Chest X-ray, PA view. Patient: 52 years old, sex M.
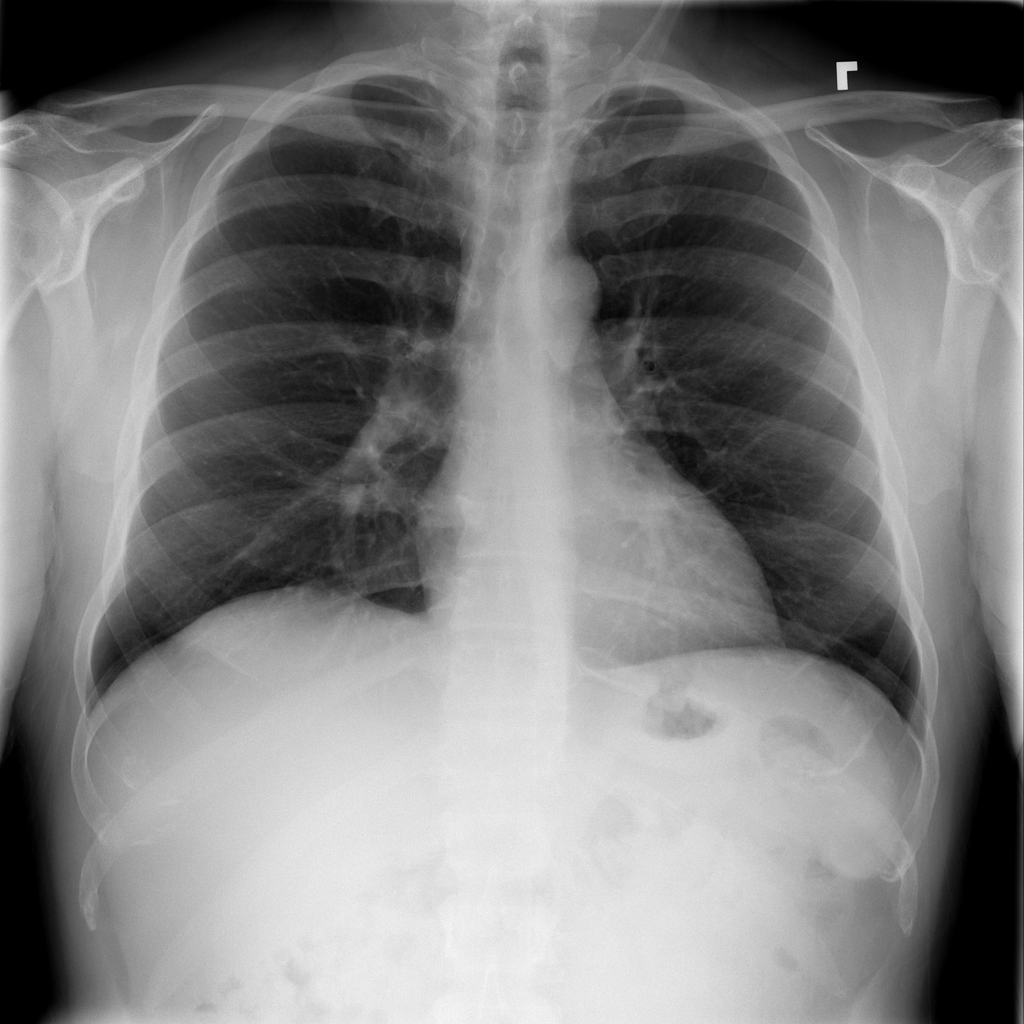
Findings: No Finding